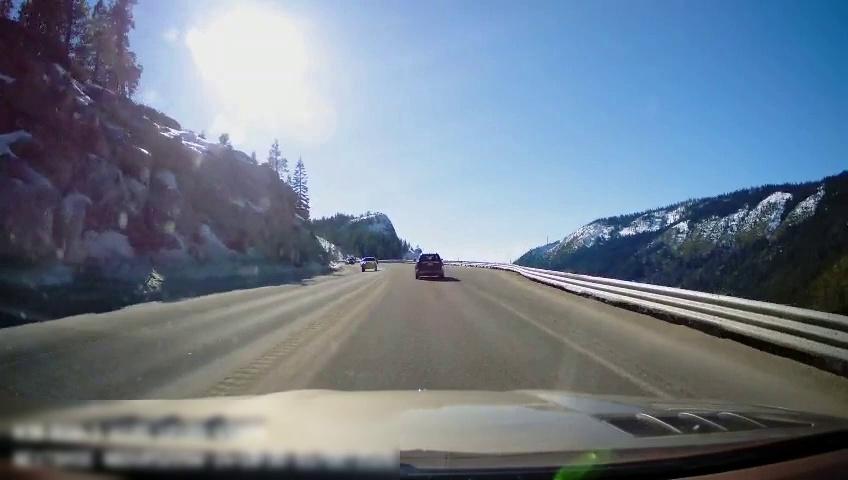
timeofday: Day
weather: Sunny
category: Drivable Space
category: Vehicles | SUV
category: Vehicles | SUV
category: Vehicles | SUV
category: Lanes | Current Lane